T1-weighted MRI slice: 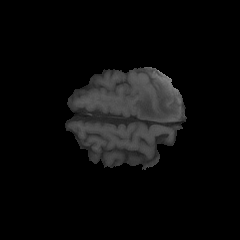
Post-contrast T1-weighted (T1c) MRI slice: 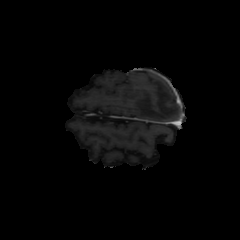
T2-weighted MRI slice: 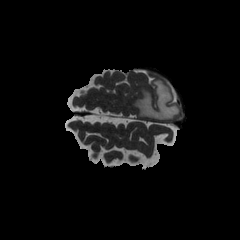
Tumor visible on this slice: yes